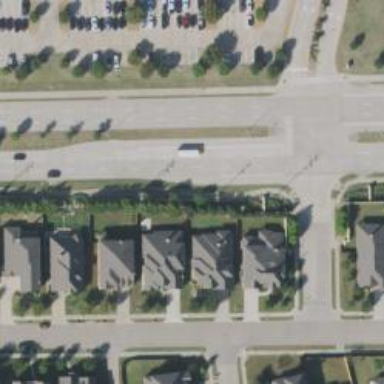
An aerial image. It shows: Primary highway with separate sidewalk.